Question: I want to transfer my CI project from localhost to a live server, so I copied all my project folders of CI to the 'public_html' folder using FTP Client.
I modified the 'config.php base_url file', 'routes.php default_controller', '.htaccess directory' too. But nothing's working.
public_html dir tree:

'.htaccess':
'''
RewriteEngine On
RewriteBase
RewriteCond %{REQUEST_URI} ^system.*
RewriteRule ^(.*)$ /index.php?/$1 [L]
RewriteCond %{REQUEST_URI} ^application.*
RewriteRule ^(.*)$ /index.php?/$1 [L]
RewriteCond %{REQUEST_FILENAME} !-f
RewriteCond %{REQUEST_FILENAME} !-d
RewriteRule ^(.*)$ index.php?/$1 [L]
'''
config.php:
'''
$config['base_url'] = 'http://xxxxxxxx.com/';
'''
The 'Others' directory contains my css/js/img files, and all are invoked using 'base_url()', so I don't think that's a problem
The '.htaccess' file in the 'public_html' folder is hidden; I don't know why, but when I did a search, it was found here.
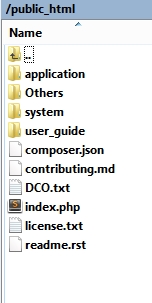
Answer: Files starting with . are considered hidden in the Unix world. If you change your ftp program option to show hidden files, you should be able to see it.